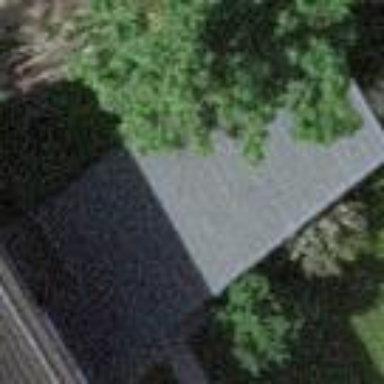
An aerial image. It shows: Shed building.